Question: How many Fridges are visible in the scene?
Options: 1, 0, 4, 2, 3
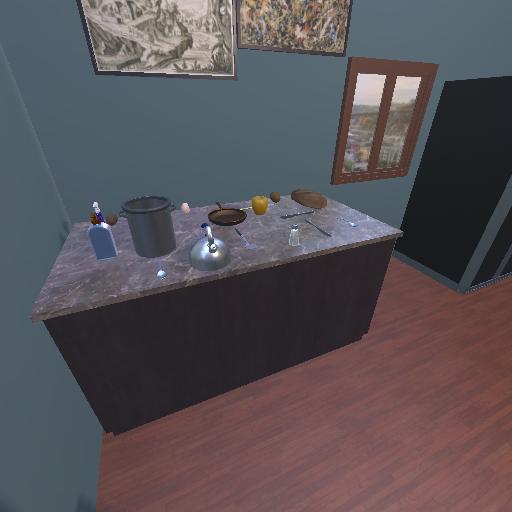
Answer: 1